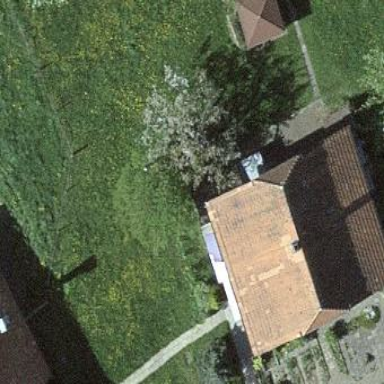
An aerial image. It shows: Simple and straightforward house.